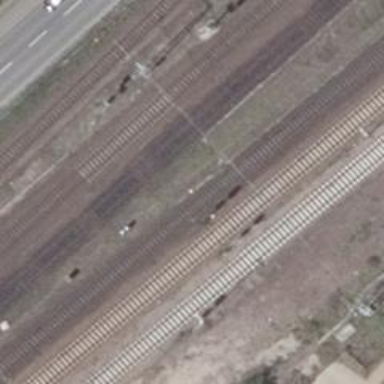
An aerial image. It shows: Railway signal.